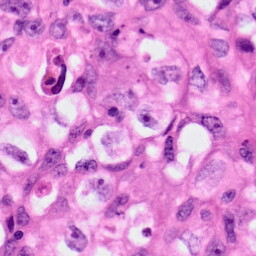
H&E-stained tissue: Lung